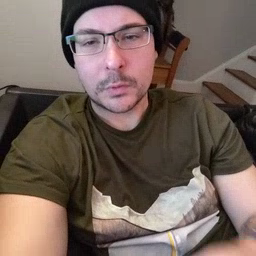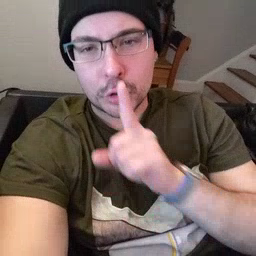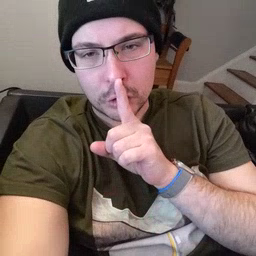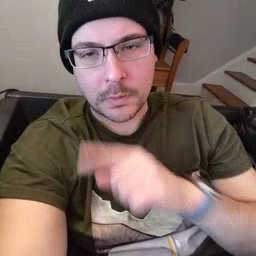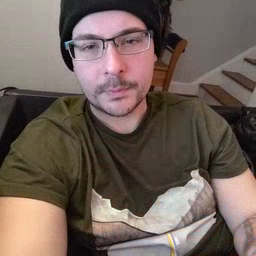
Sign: shhh